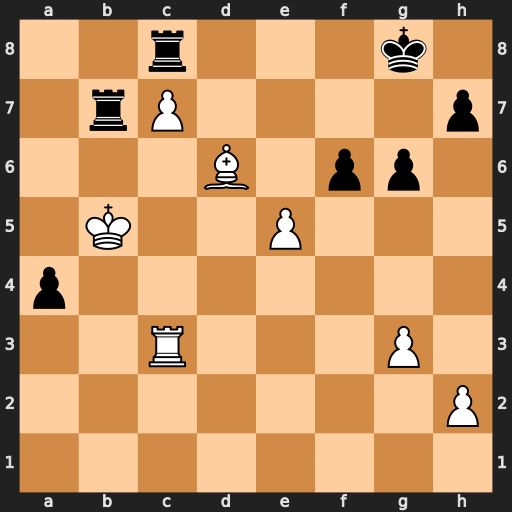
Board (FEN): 2r3k1/1rP4p/3B1pp1/1K2P3/p7/2R3P1/7P/8
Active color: w
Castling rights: -
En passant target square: -
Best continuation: Kc6 Rbxc7+ Bxc7